Chest X-ray. View position: AP
Patient age: 44
Patient sex: F
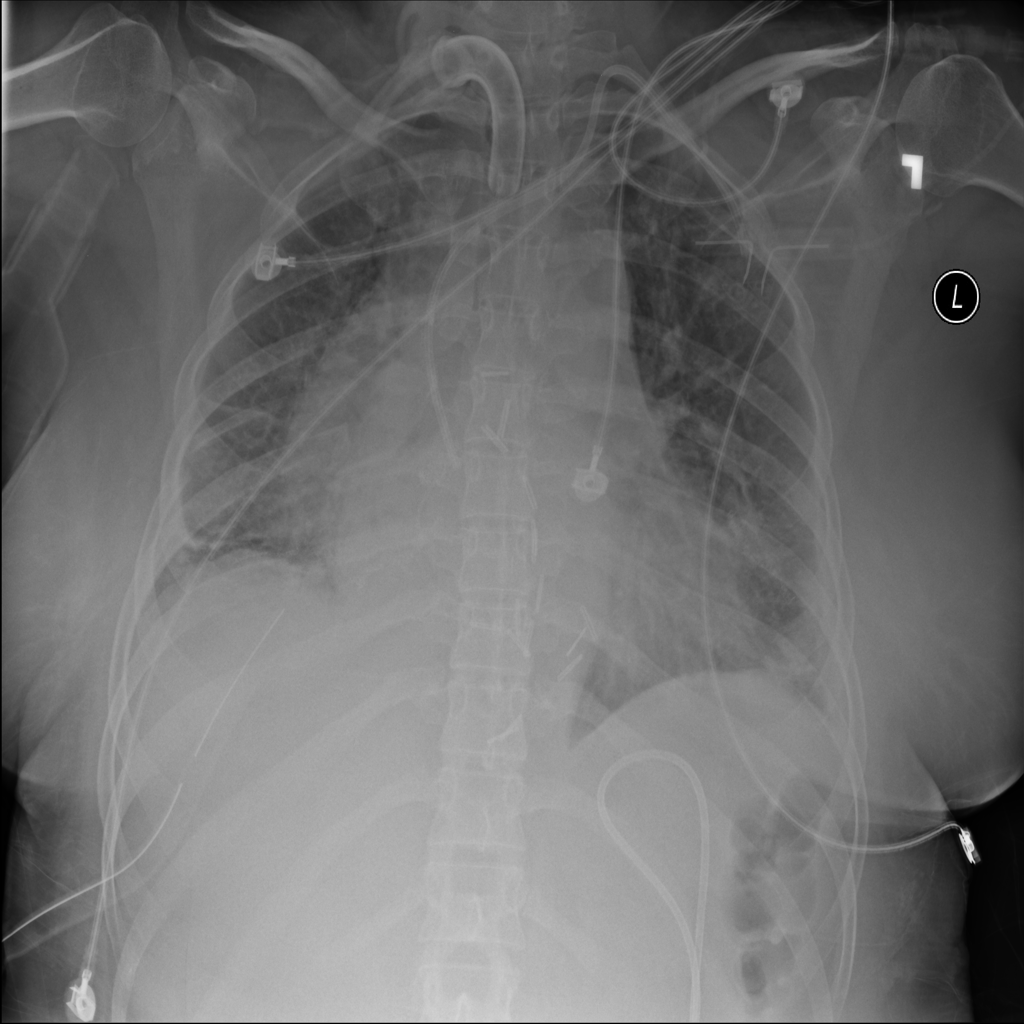
Finding: Pneumothorax